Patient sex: M
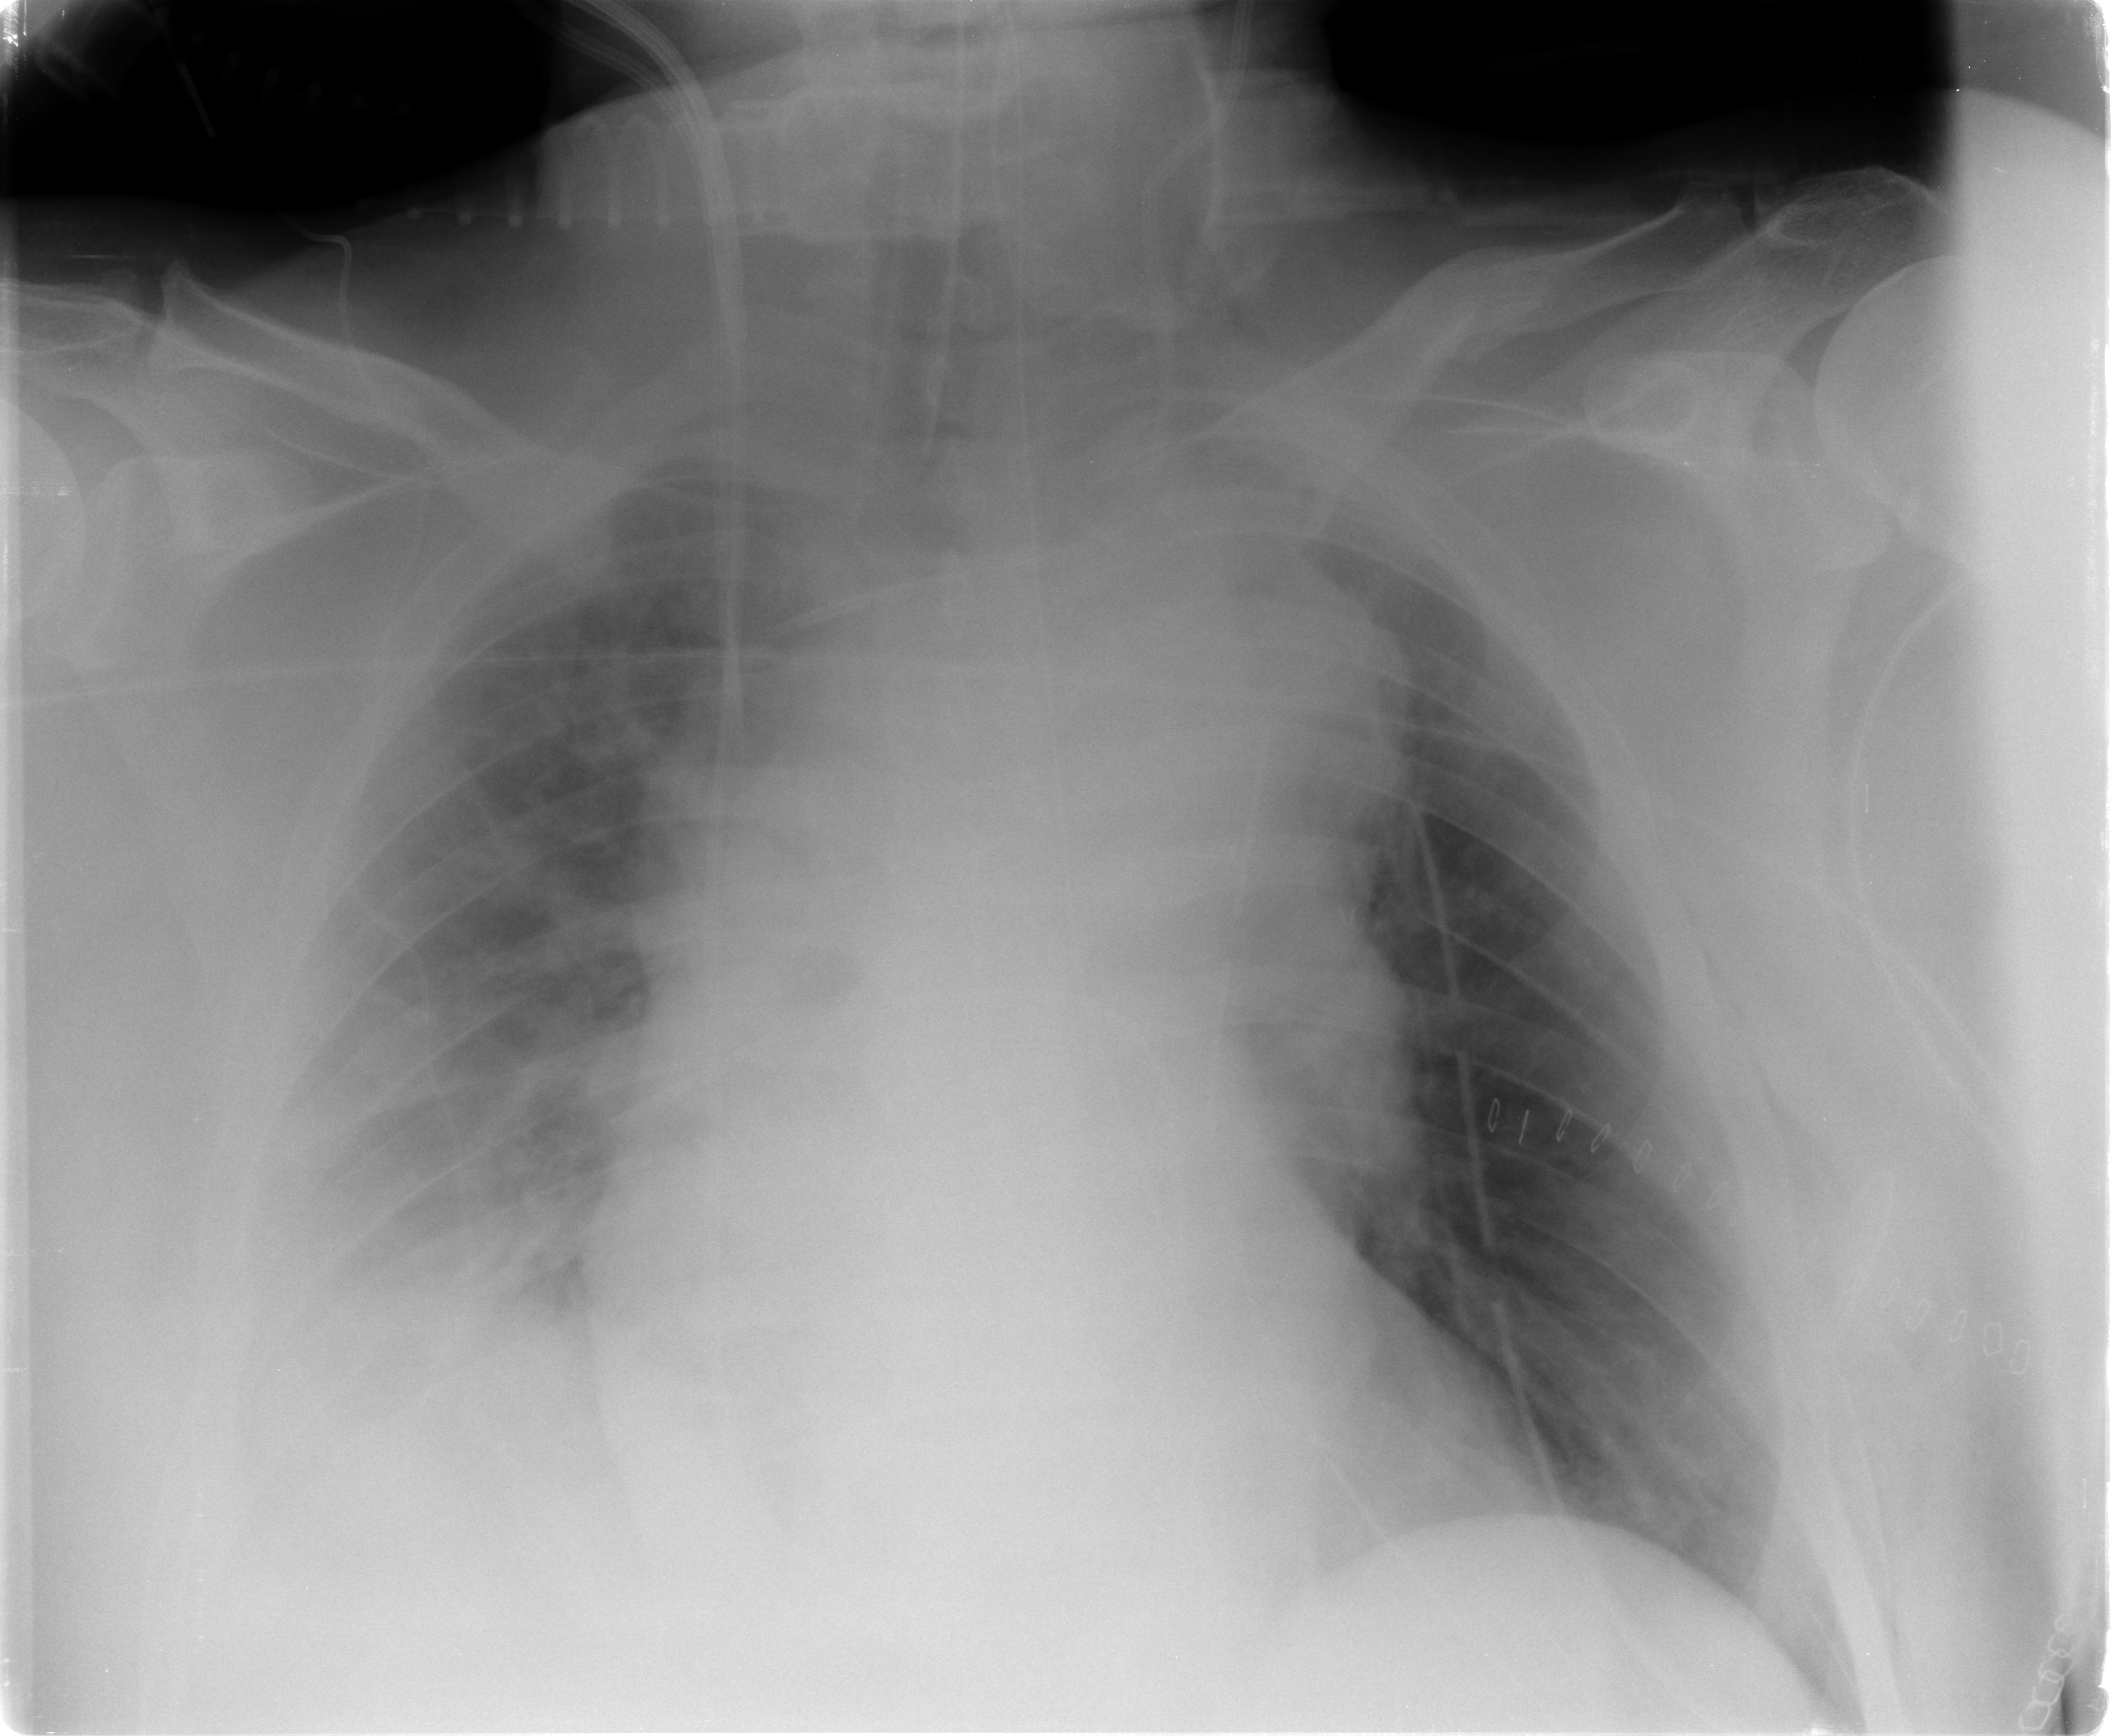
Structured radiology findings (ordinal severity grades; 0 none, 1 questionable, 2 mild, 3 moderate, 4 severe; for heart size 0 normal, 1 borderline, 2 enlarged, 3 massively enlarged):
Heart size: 1
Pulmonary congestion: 2
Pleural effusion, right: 2
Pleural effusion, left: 0
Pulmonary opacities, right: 0
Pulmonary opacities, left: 0
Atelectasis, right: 2
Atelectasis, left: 0